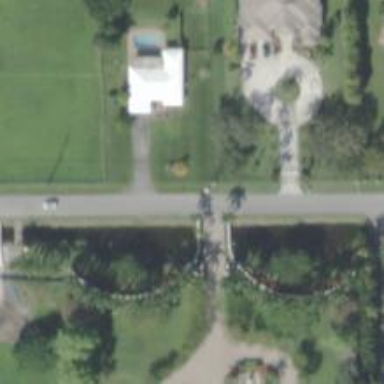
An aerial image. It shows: Driveway.